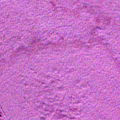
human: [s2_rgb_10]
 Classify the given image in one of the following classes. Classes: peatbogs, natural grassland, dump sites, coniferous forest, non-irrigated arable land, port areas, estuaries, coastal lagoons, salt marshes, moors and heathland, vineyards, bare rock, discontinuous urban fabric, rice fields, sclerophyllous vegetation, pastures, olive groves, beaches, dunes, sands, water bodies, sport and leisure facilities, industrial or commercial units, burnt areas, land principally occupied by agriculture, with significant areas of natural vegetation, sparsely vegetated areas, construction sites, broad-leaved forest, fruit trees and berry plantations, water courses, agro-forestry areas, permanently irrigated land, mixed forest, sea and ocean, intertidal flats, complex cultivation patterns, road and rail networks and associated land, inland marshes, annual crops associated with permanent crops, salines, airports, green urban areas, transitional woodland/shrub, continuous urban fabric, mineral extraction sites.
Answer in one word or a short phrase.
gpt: pastures, sea and ocean